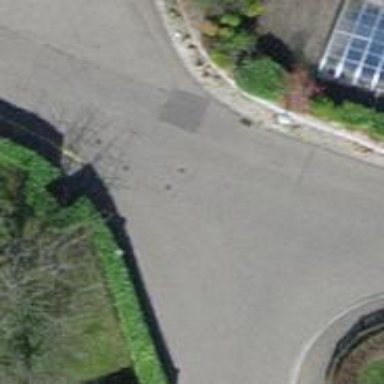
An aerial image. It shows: Asphalt road in residential area.